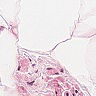
Metastatic tissue present: no